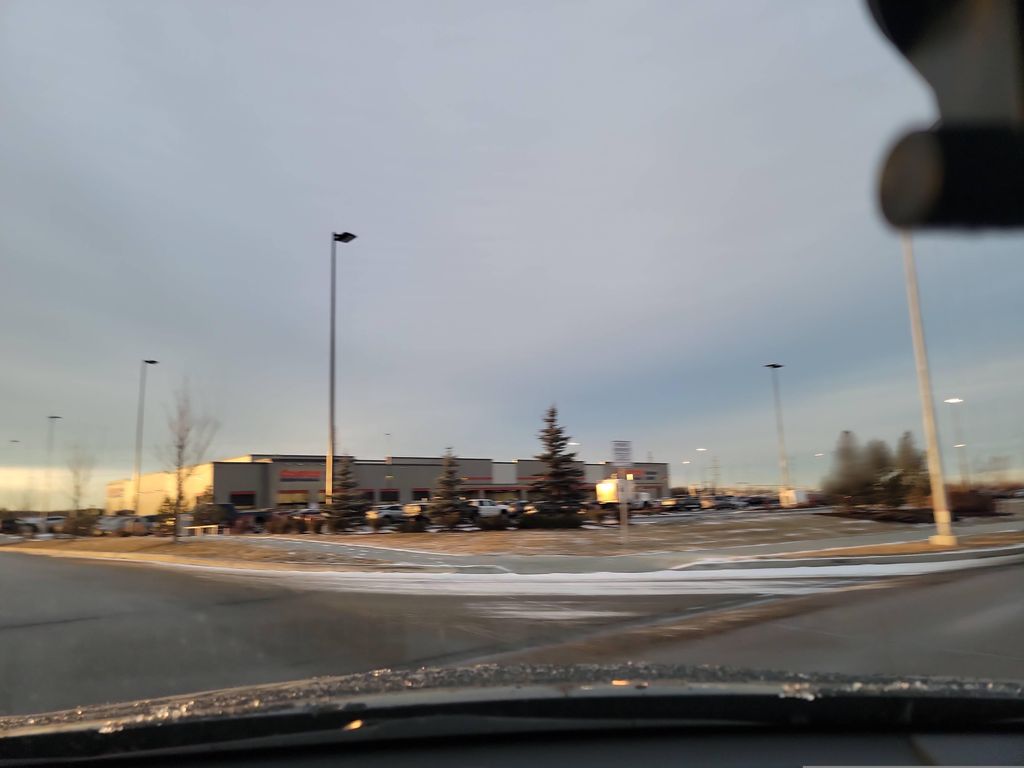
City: edmonton